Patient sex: M
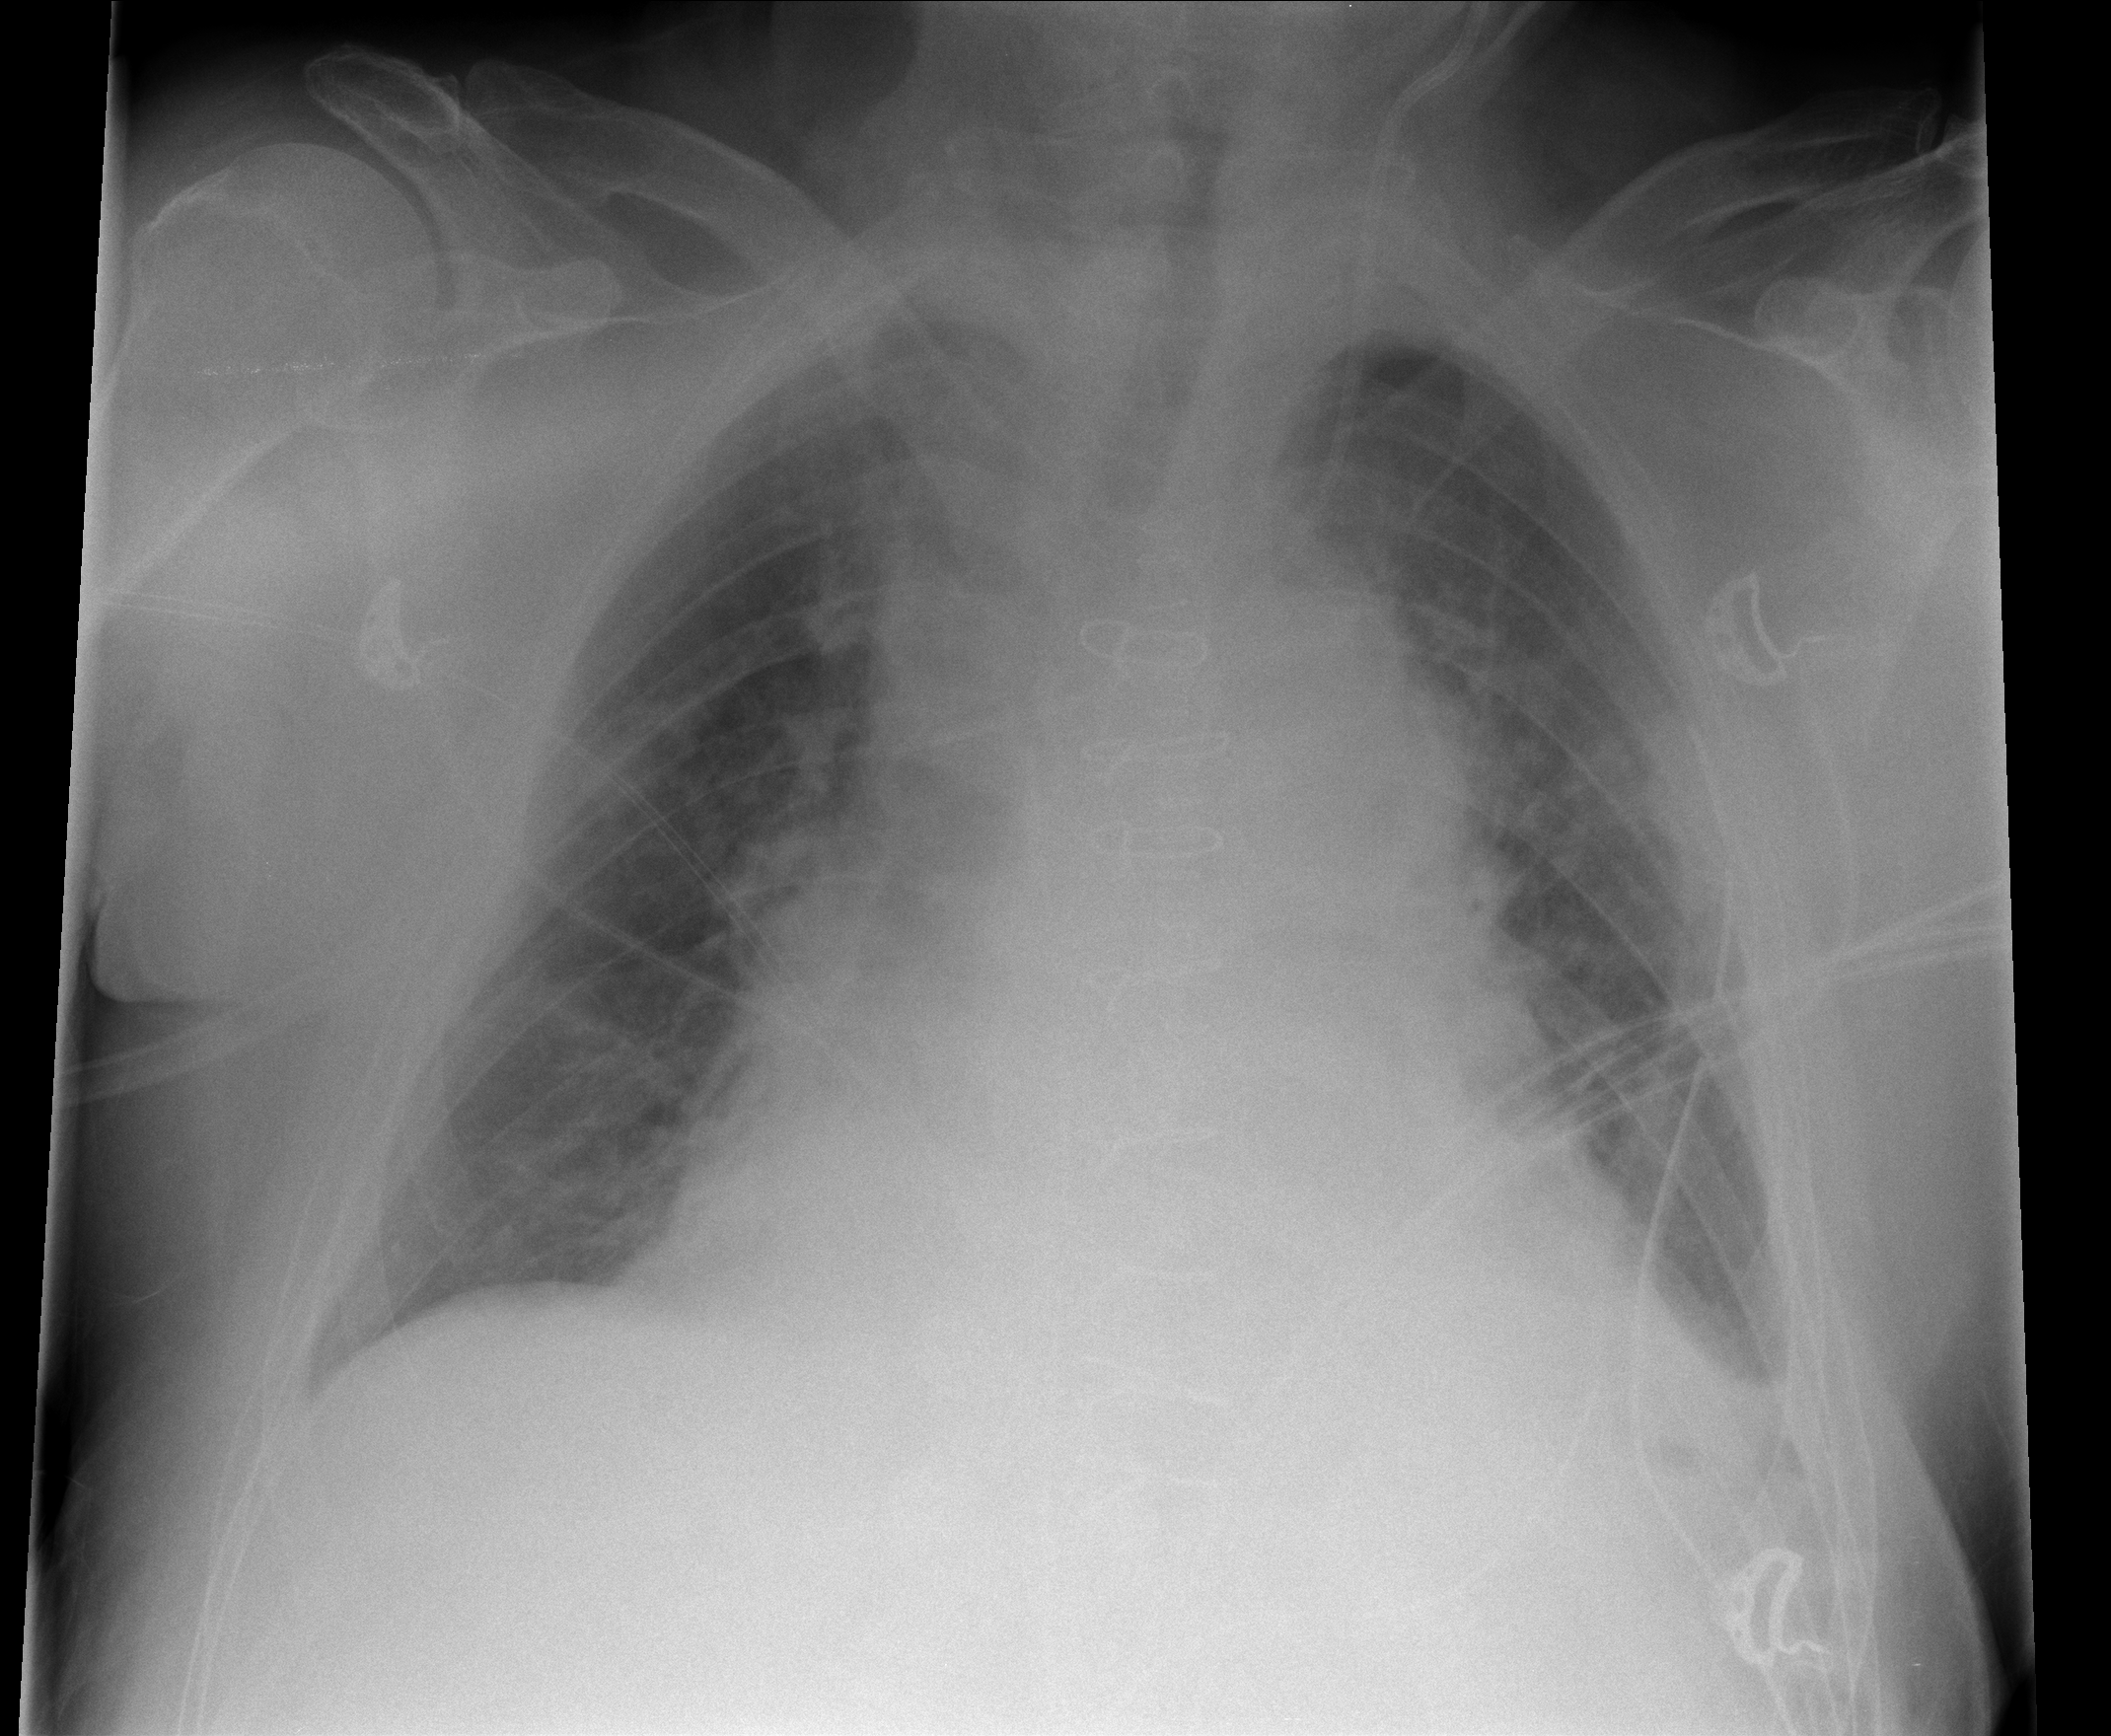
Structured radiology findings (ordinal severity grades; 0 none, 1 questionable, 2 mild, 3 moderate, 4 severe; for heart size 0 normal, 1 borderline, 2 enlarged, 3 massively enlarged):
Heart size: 2
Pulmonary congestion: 2
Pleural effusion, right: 0
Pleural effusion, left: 2
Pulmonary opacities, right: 1
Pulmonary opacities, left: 1
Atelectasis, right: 2
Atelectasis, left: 2